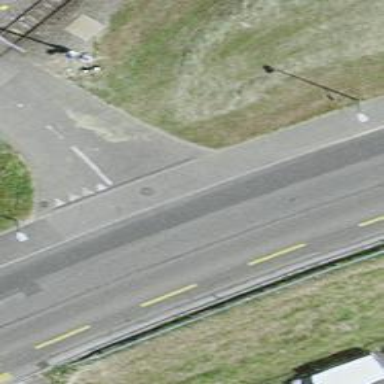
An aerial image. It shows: Smoothly paved residential road.